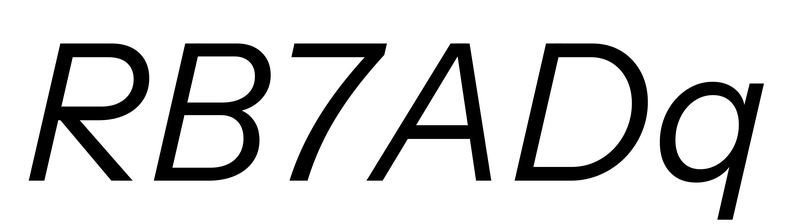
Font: InstrumentSans-Italic_Italic